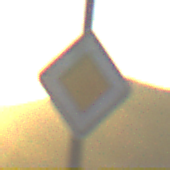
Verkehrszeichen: Vorfahrtsstrasse
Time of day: SunriseSunset
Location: Outdoor (Nature)
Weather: Clear
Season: NotSpecified
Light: Natural